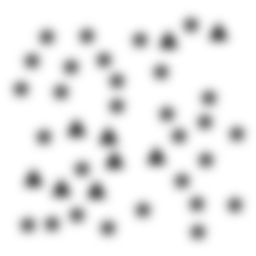
Squares: 0
Triangles: 9
Stars: 29
Total shapes: 38